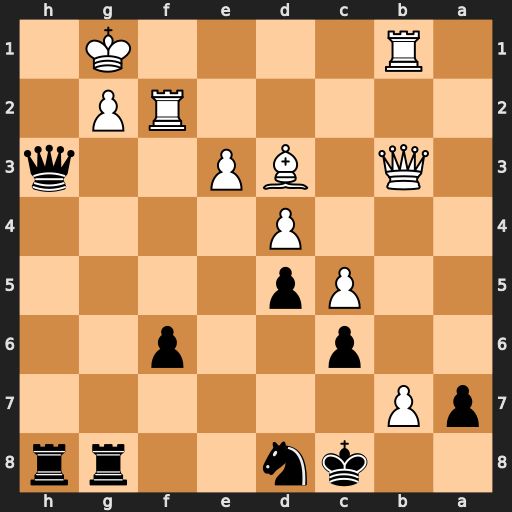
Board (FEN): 2kn2rr/pP6/2p2p2/2Pp4/3P4/1Q1BP2q/5RP1/1R4K1
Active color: b
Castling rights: -
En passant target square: -
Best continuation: Kb8 Kf1 Qxe3